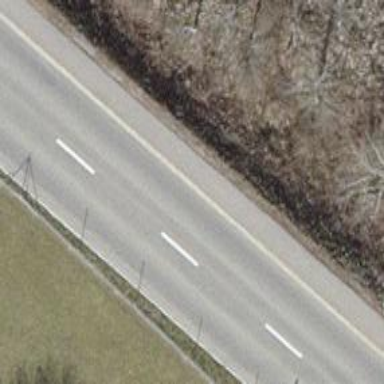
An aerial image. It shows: Tertiary road with asphalt surface.